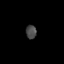
Tissue: skin
Cell type: Epithelial cells
Senescence score: 0.2609
Nuclear area (px): 144
Mean DAPI intensity: 71.042